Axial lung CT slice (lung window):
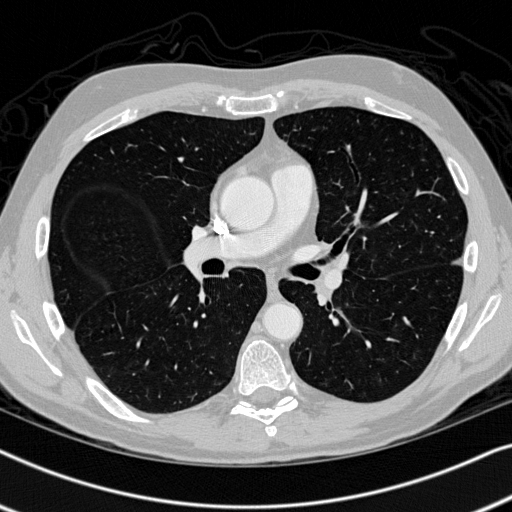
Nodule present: no